Field crop: tomato
Growth stage: 1
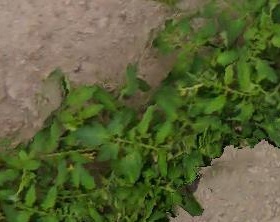
Species: tomato